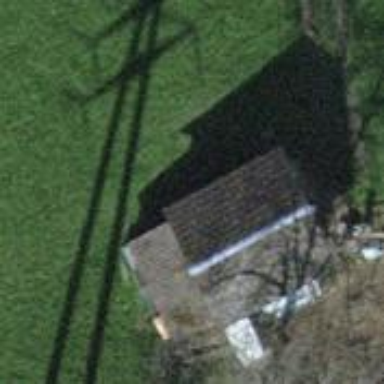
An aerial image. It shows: Hut.